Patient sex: M
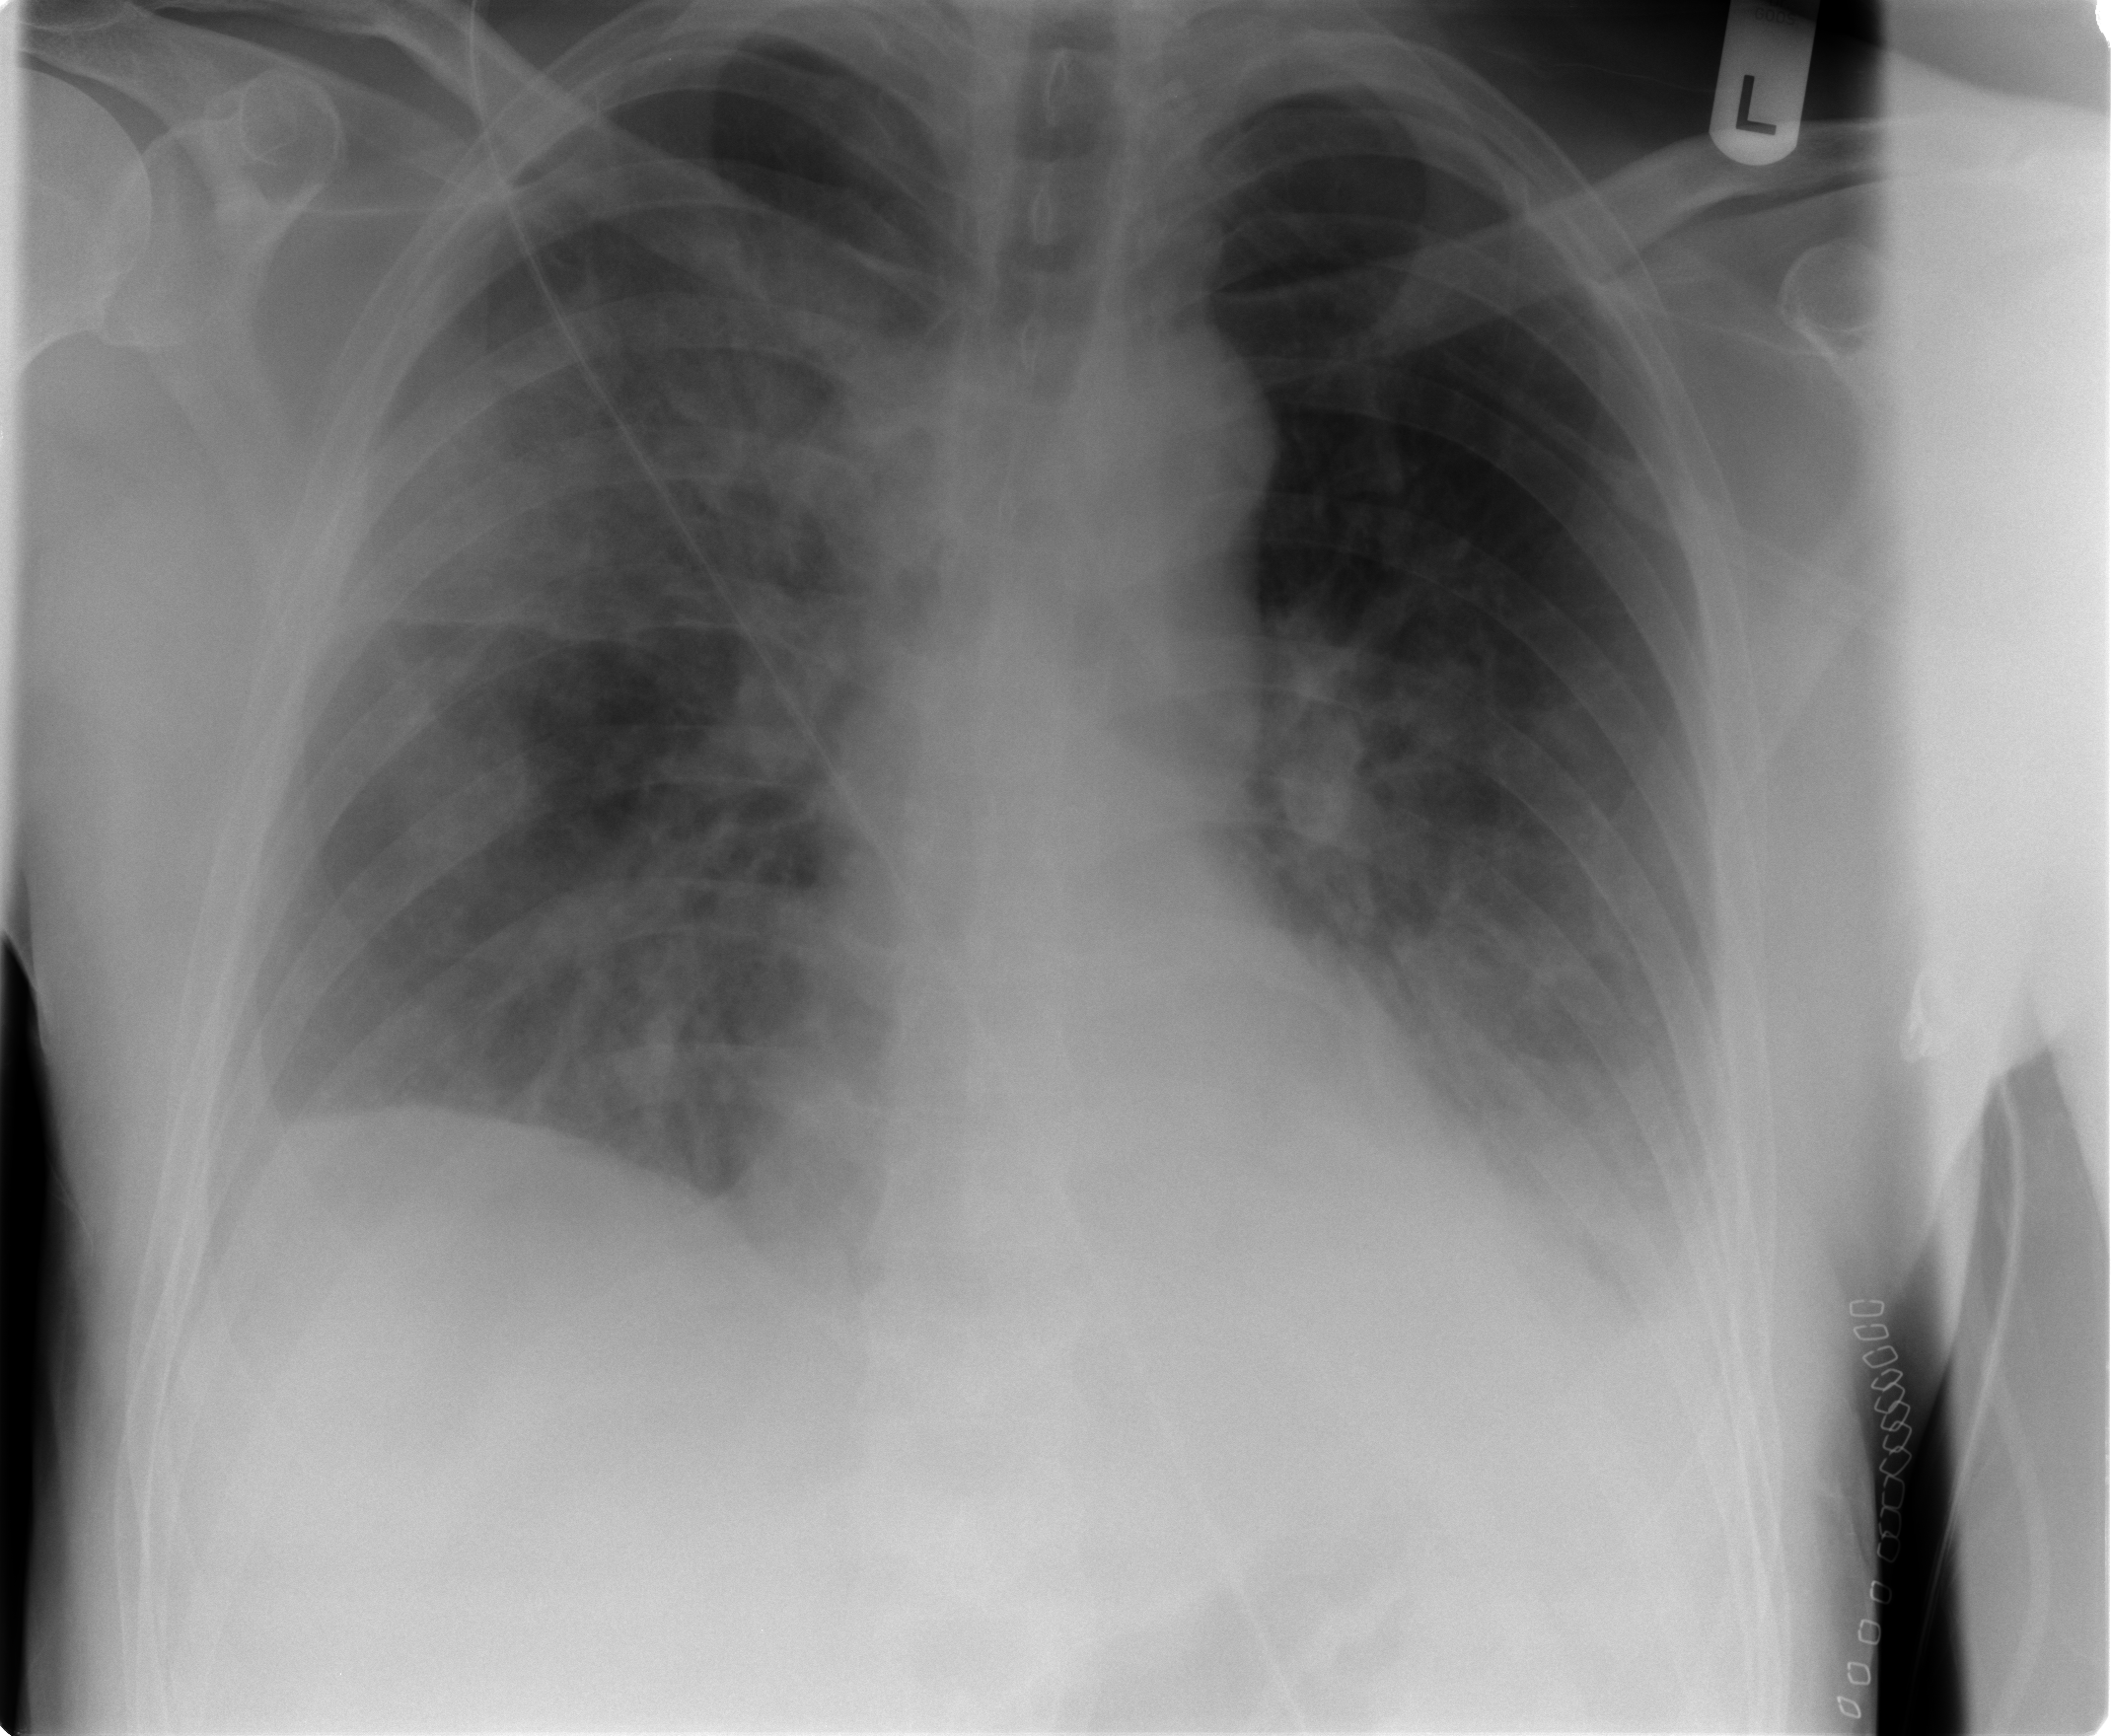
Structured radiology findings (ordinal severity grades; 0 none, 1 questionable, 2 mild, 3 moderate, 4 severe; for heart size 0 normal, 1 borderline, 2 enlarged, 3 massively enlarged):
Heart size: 0
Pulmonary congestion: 0
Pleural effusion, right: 2
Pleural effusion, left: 2
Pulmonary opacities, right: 3
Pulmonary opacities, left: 2
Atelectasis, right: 3
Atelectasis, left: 2